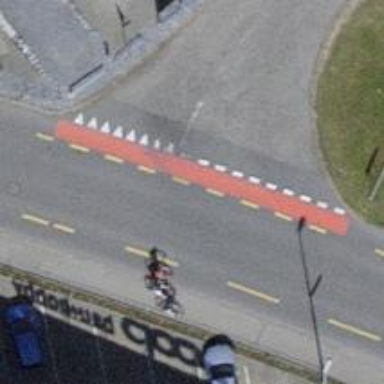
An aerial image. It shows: Tertiary road with asphalt surface and designated cycle lane.